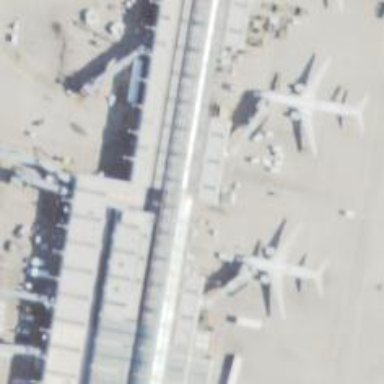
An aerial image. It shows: Information terminal.